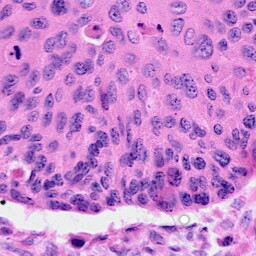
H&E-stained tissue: Cervix